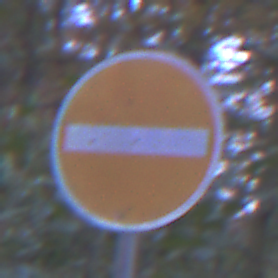
Verkehrszeichen: VerbotDerEinfahrt
Umgebung: Outdoor, Suburban
Tageszeit: Night
Wetter: PartlyCloudy
Licht: Artificial
Jahreszeit: NotSpecified
Kontrast: LowContrast